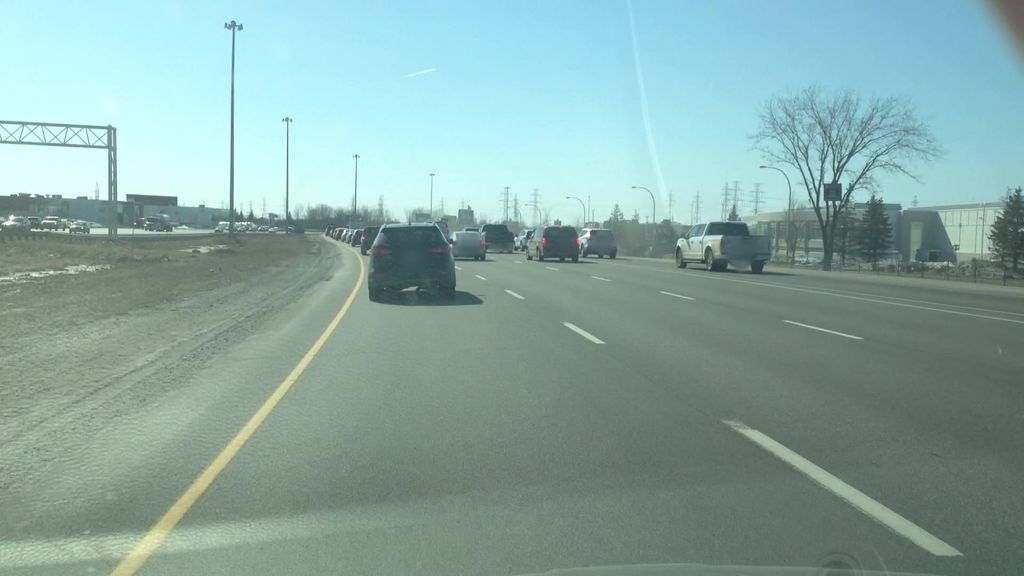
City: montreal